Question: I've written a simple bash script that prompts for a file or directory path and opens it with exo-open, I've then assigned the script to a keyboard shortcut so that I can to open anything at anytime via a terminal prompt:

And the script:
'''
#!/bin/bash
# CD to the home folder (not sure if this is needed, no harm either way)
cd ~/
# Request the filepath
echo -e "\e[1;31mEnter a file or directory:\e[00m"
read -e -i "~/" filename
# Convert ~/ to /home/username/
filename='eval "echo $filename"'
echo -e "opening\e[1;32m" $filename "\e[00m"
# Open the file
exo-open "$filename"
echo "press enter to exit"
read enter
'''
My problem is that the spawned program is linked to the terminal, when the terminal closes it takes the program with it - as a simple workaround I have another user prompt at the end to stop the terminal from closing; does anyone know how I could allow the terminal to close but keep the resulting program open?
Some ideas I've had / tried:
- 'disown $!'- 'nohup'-
At my wits end :-(
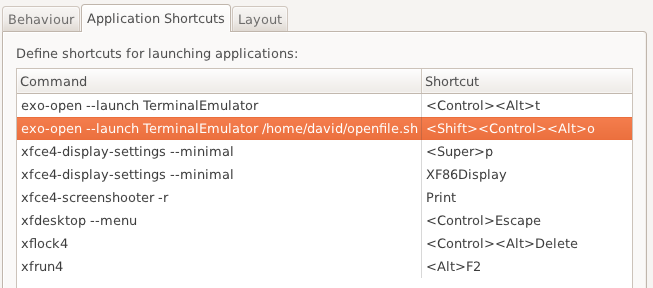
Answer: I had this answered by Xfce forum member
<URL>
Turns out you can use setsid like so:
'''
#!/bin/bash
# CD to the home folder (not sure if this is needed, no harm either way)
cd ~/
# Request the filepath
echo -e "\e[1;31mEnter a file or directory:\e[00m"
read -e -i "~/" filename
# Convert ~/ to /home/username/
filename='eval "echo $filename"'
echo -e "opening\e[1;32m" $filename "\e[00m"
# Open the file
setsid exo-open "$filename"
'''